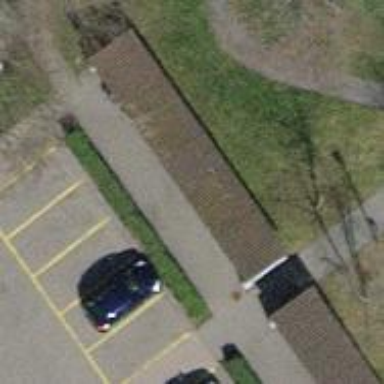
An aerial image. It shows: Building with shed for bicycle parking.